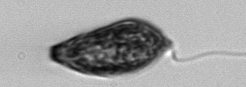
Label: Prorocentrum_micans